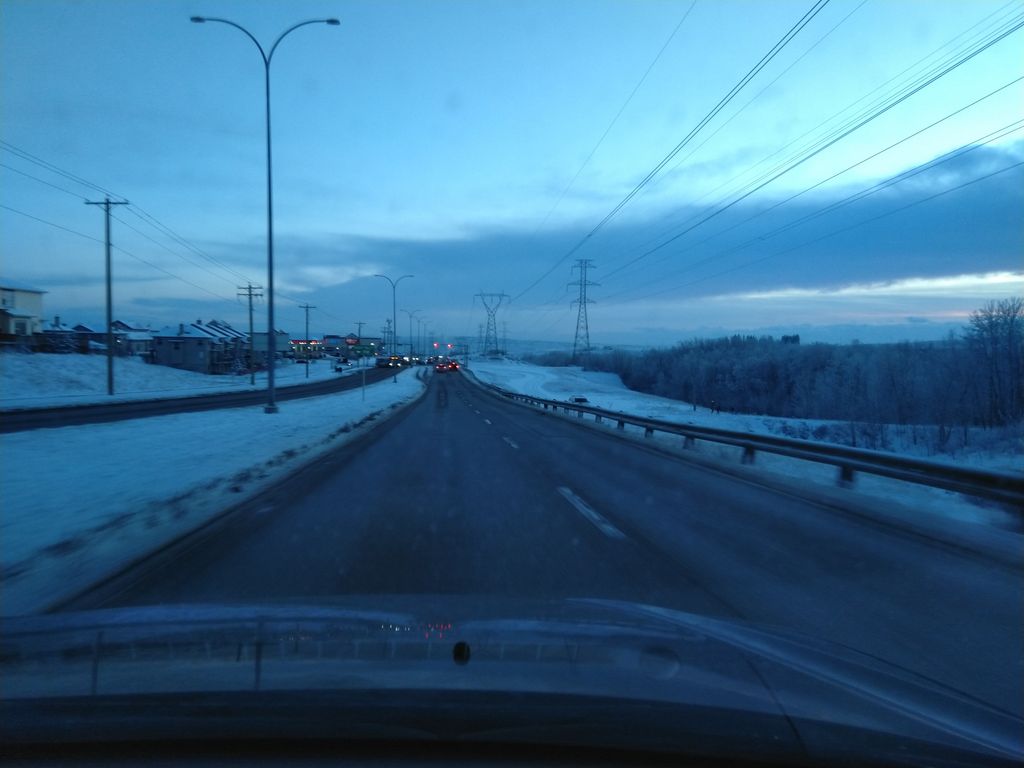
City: calgary